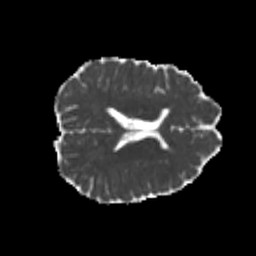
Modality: MD
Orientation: axial
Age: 22
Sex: female
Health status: healthy
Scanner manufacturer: philips
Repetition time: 7.393 s
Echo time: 0.08599 s